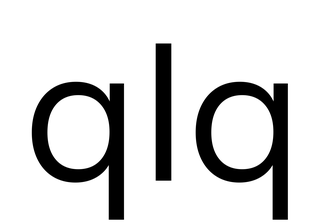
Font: InstrumentSans_Regular